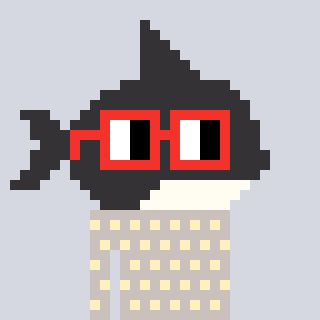
a pixel art character with square red glasses, a orca-shaped head and a foggrey-colored body on a cool background